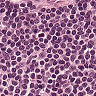
Metastatic tissue present: no